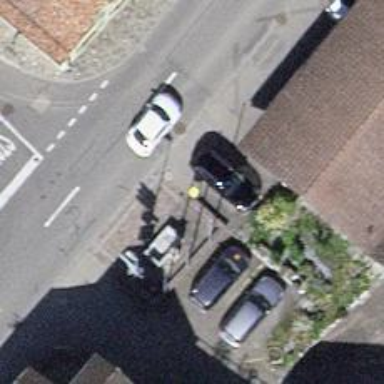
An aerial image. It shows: Post box is visible.